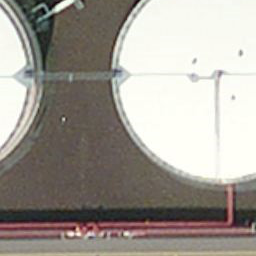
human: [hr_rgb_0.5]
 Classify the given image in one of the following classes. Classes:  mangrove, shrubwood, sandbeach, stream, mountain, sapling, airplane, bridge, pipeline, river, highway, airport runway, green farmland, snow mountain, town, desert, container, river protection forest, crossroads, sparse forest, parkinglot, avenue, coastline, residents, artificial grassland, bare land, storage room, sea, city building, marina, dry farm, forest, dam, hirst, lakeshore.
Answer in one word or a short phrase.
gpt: storage room